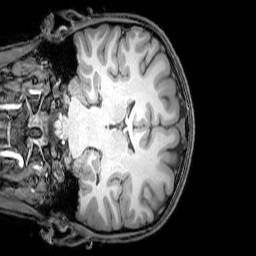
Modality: T1w
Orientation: coronal
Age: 20
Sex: male
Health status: healthy
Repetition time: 0.081 s
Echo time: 0.037 s